Aerial crown-view tile of a tropical tree (Barro Colorado Island, Panama), acquired 20250715:
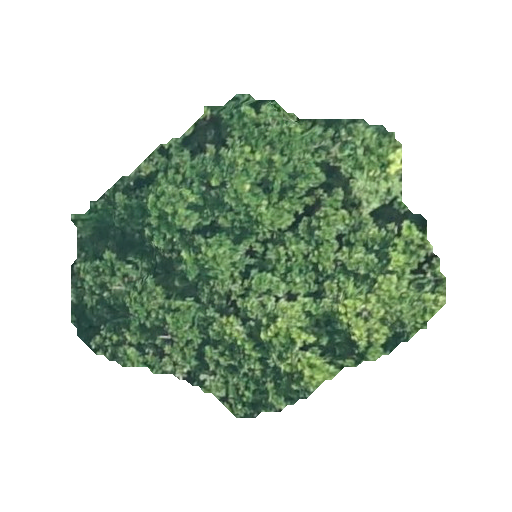
Species: Anacardium excelsum
GBIF accepted scientific name: Anacardium excelsum
Crown area: 123.744 m²